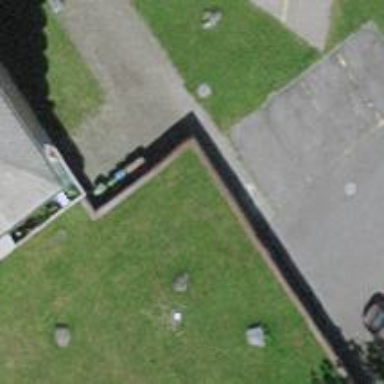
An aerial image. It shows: Retaining wall.